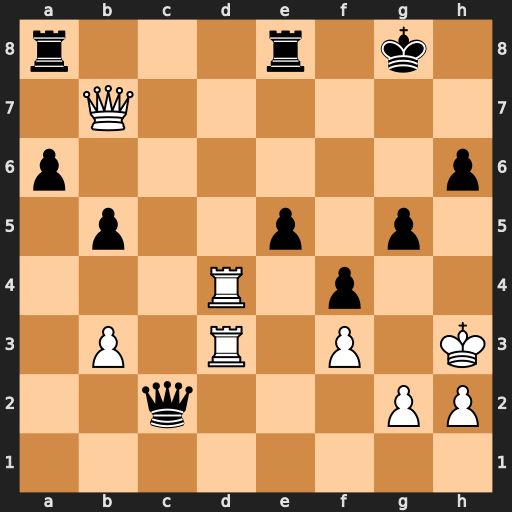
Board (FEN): r3r1k1/1Q6/p6p/1p2p1p1/3R1p2/1P1R1P1K/2q3PP/8
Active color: w
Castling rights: -
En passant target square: -
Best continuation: Rd7 Qxd3 Rxd3